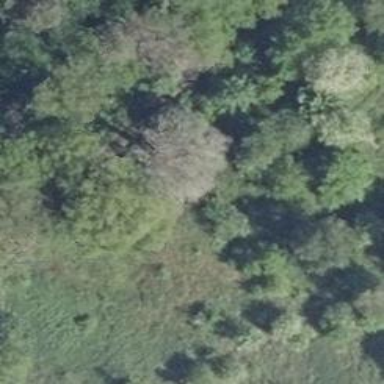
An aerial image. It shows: Single tag "natural: tree."